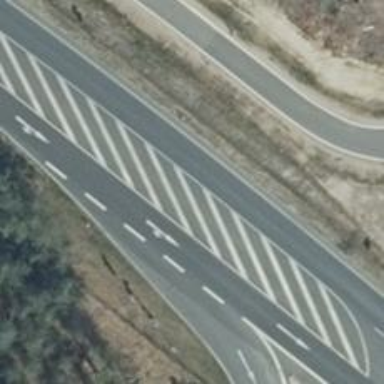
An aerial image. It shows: Primary highway classified as motorroad.